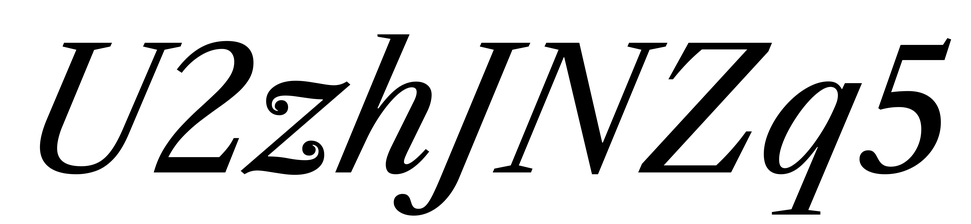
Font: LibreCaslonText-Italic_Italic